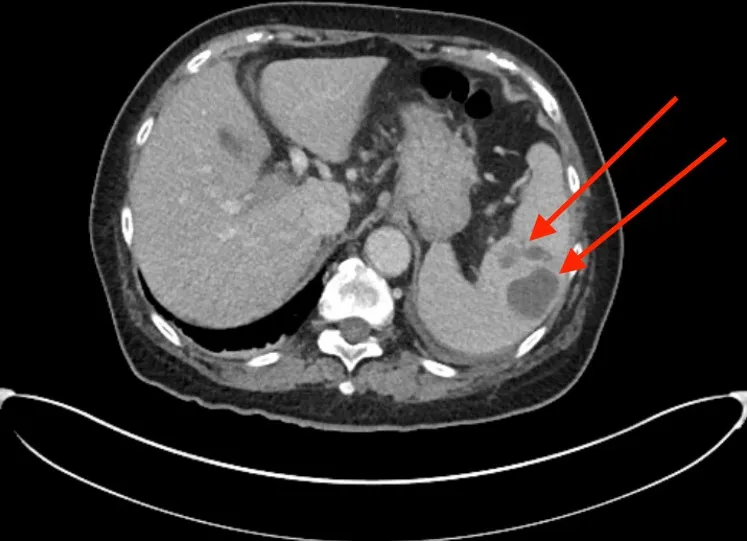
Axial CT view of multiple hypoenhancing lesions (red arrows) consistent with splenic abscesses on the patient's admission.
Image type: radiology (ct)